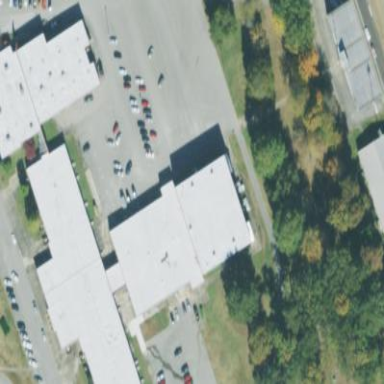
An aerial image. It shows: School building.